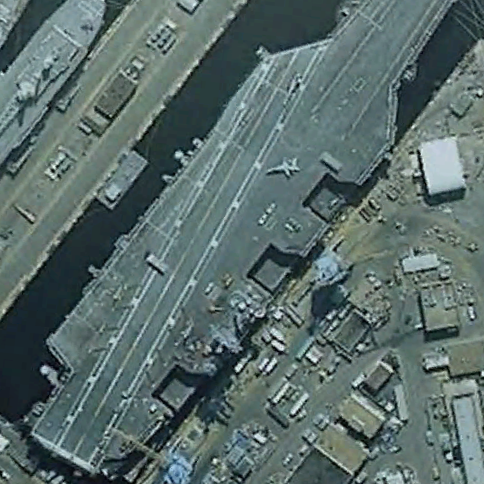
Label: aircraft_carrier